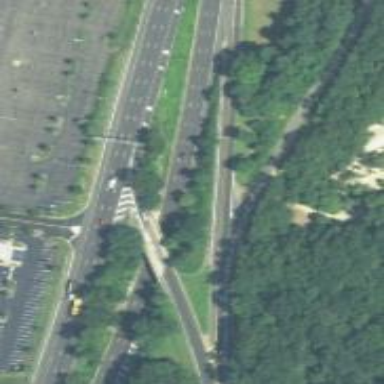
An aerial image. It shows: Trunk link highway.